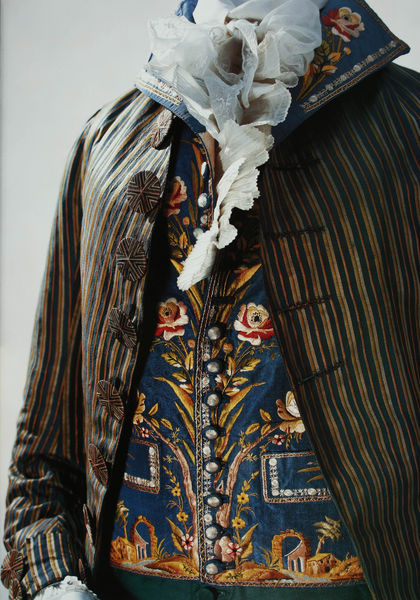
Titel: Herrenanzug (Habit, Gilet, Culottes) - Detail
Standort: Kyoto (Japan)
Institution: Kyoto Costume Institute
Schlagwörter: baum, blau, hand, mann, weiß, gelb, grün, blume, blumen, braun, bunt, orange, gürtel, rose, rosen, rot, tuch, mode, muster, ornament, anzug, hemd, hose, jacke, arm, arme, bluse, kleidung, kragen, spitze, ärmel, hals, hände, bestickt, gewand, gold, kostüm, mantel, stickerei, stoff, stoffe, knopf, rosa, könig, detail, halstuch, floral, gestreift, streifen, faden, rüsche, rüschen, knöpfe, jackett, revers, jacket, weste, tor, foto, fotografie, photographie, uniform, tasche, krause, bekleidung, puppe, photo, tracht, farbfoto, wams, museum, fäden, taschen, textil, verzierungen, längsstreifen, jabot, knopflöcher, wamst, modepuppe, kyoto, mante, bezogen, herrenbedkleidung, herrentracht, westentaschen, error, smantel